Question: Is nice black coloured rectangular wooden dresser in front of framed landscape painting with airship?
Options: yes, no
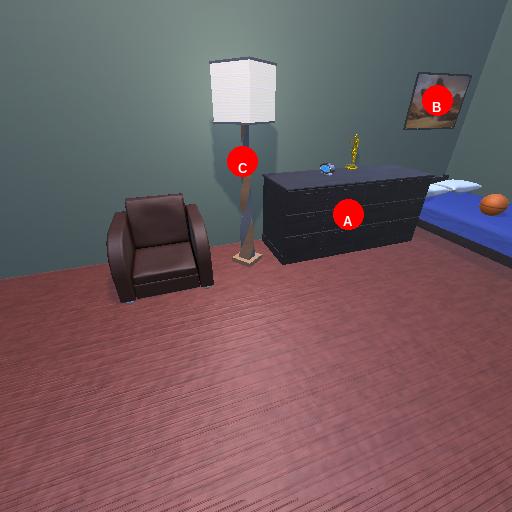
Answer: yes